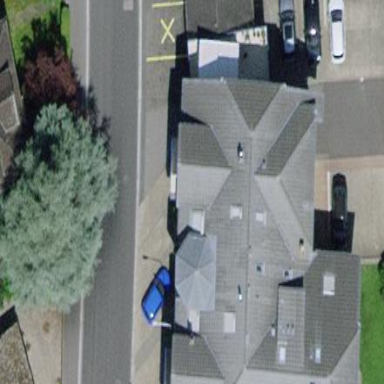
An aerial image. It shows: View of apartment building.